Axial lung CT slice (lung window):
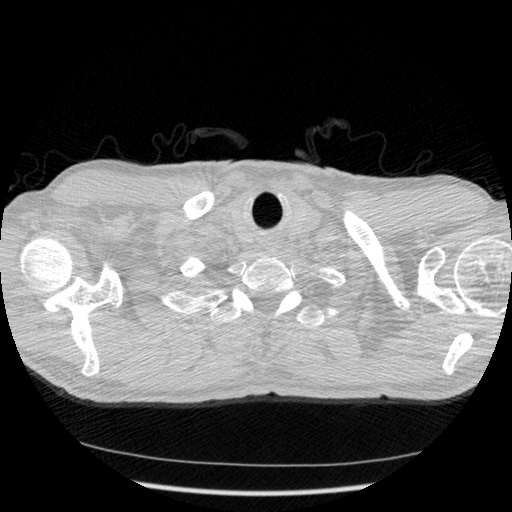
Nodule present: no